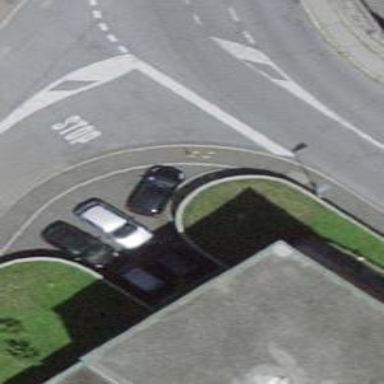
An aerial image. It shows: Lamppost serving as support.